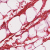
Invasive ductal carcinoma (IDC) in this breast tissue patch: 0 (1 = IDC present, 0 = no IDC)